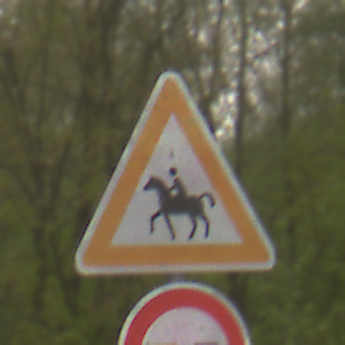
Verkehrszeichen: ReiterRechts
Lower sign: Ueberholverbot
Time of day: MorningAfternoon
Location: Outdoor (Nature)
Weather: Overcast
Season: NotSpecified
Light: Natural